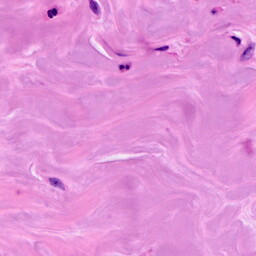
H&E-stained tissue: Breast